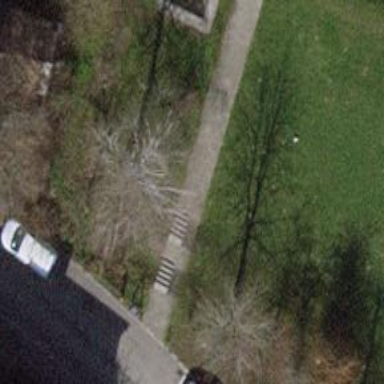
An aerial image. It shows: Set of steps made of paving stones.